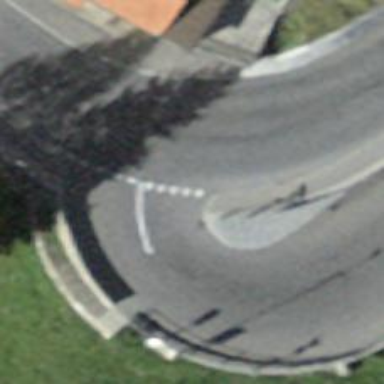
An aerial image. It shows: Road with "give way" sign.